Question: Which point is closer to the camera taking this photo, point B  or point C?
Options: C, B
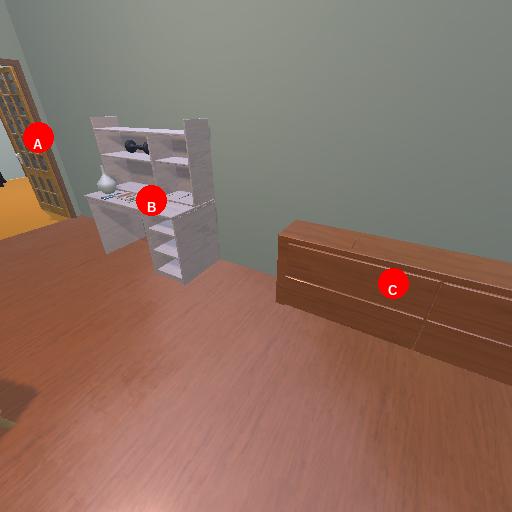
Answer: C